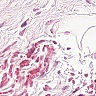
Metastatic tissue present: no